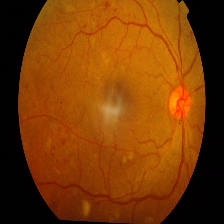
Diabetic retinopathy grade: Proliferative DR